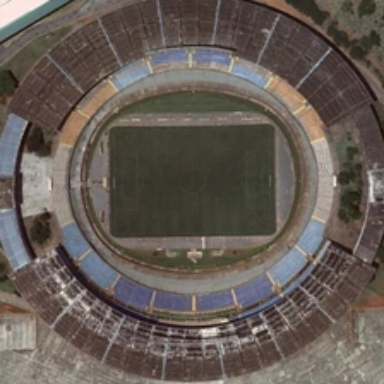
Some green trees are scattered sparsely around an old stadium .